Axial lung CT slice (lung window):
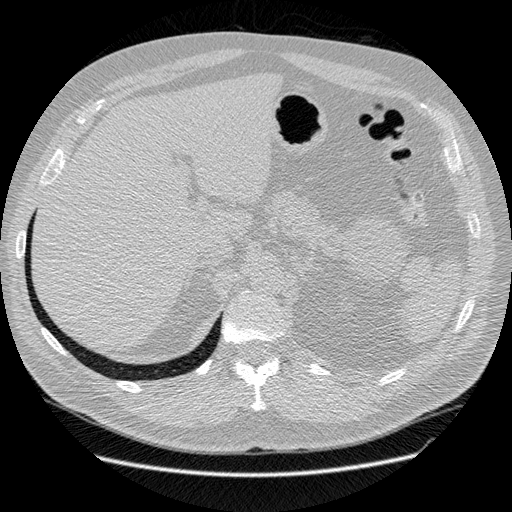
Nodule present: no